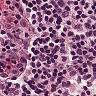
Metastatic tissue present: no